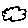
Label: cloud